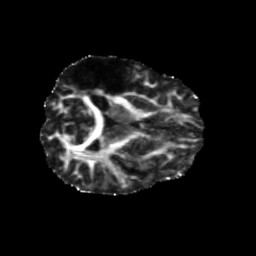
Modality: FA
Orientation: axial
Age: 46
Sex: female
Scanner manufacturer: siemens
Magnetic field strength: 3 T
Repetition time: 5.47 s
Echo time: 0.0854 s